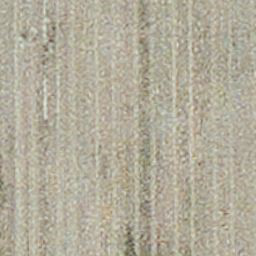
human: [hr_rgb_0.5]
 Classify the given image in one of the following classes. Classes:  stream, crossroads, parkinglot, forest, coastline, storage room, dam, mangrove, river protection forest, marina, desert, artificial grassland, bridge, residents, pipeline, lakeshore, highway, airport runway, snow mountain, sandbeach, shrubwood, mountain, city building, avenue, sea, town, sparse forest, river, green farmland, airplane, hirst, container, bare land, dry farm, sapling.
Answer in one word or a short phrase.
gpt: dry farm